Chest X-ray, AP view. Patient: 73 years old, sex M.
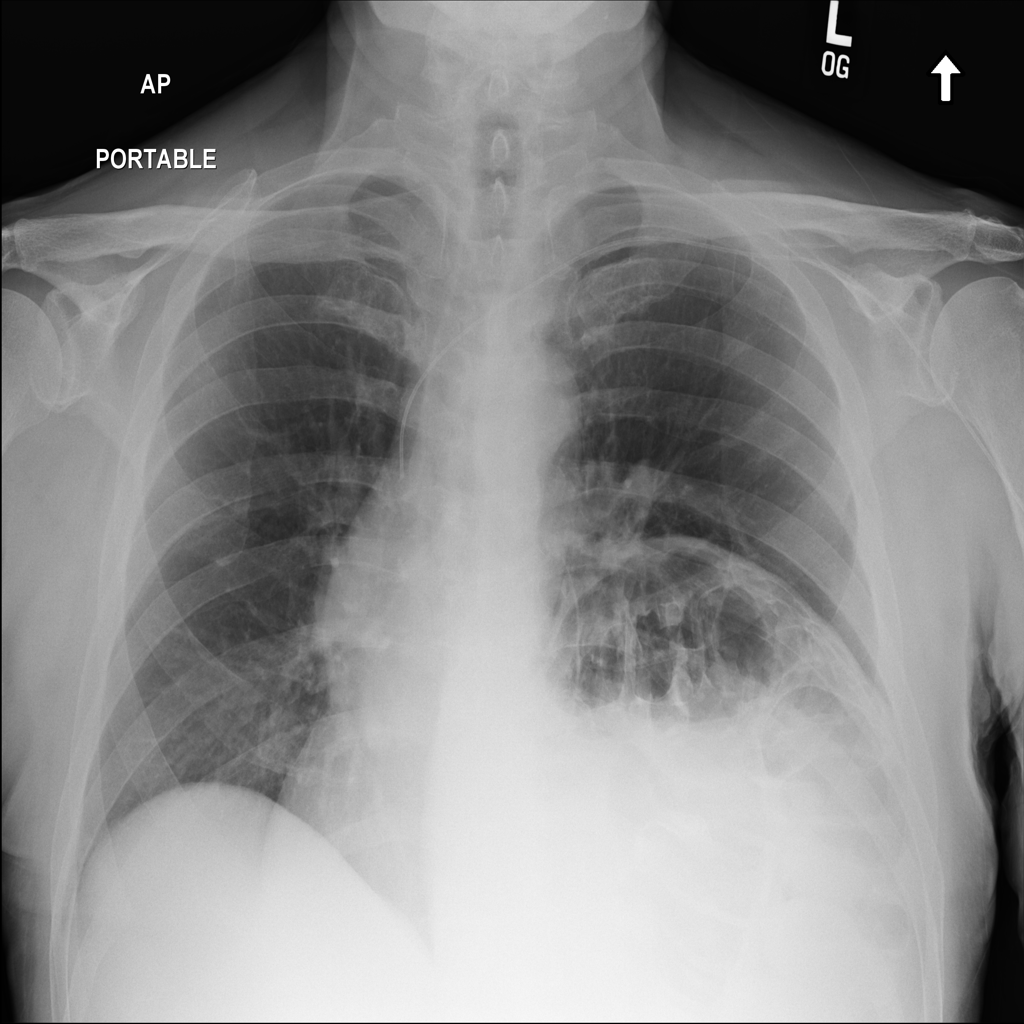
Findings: No Finding